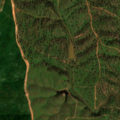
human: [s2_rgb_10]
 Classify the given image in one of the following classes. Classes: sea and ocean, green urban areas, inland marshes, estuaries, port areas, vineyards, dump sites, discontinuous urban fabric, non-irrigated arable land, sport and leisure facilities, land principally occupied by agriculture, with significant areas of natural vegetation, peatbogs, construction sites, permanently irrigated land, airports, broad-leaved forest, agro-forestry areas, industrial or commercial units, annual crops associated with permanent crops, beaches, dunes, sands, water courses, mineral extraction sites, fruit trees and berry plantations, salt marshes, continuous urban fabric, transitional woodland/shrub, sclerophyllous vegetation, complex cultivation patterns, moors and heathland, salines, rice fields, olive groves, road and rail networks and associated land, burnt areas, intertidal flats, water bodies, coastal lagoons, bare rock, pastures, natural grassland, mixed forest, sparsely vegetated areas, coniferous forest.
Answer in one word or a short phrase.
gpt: non-irrigated arable land, agro-forestry areas